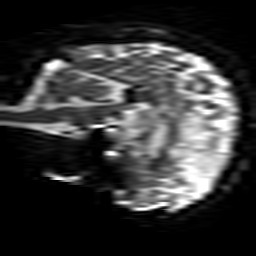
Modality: ADC
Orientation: sagittal
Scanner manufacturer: ge
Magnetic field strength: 1.5 T
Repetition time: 8 s
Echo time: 0.0969 s